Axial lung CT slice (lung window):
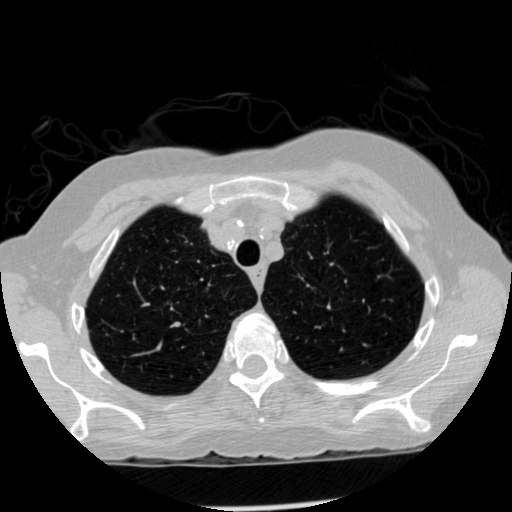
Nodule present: no